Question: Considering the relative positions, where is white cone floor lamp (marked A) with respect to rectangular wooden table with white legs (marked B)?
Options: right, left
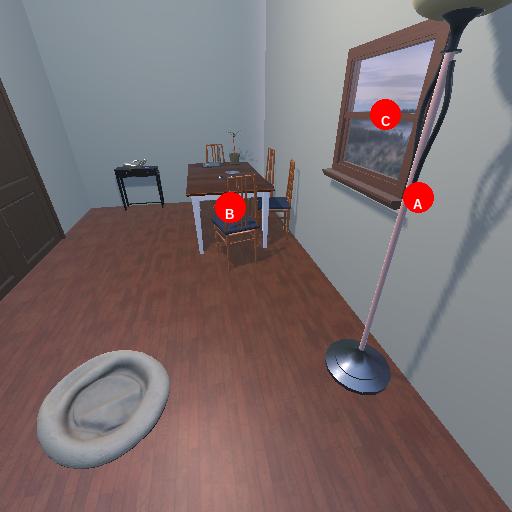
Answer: right